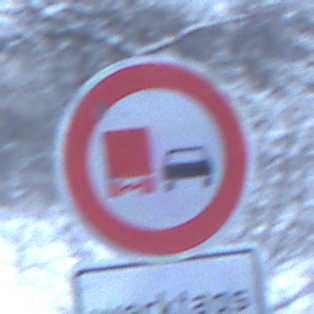
Verkehrszeichen: UeberholverbotKraftfahrzeuge
Zusatzzeichen unten: ZeitangabenMitBeschraenkungAufWochentage1
Umgebung: Outdoor, Nature
Tageszeit: Midday
Wetter: Overcast
Licht: Natural
Jahreszeit: Winter
Kontrast: LowContrast